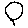
Label: circle